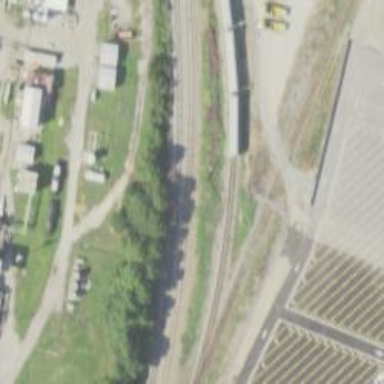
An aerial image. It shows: Railway yard used for servicing trains.